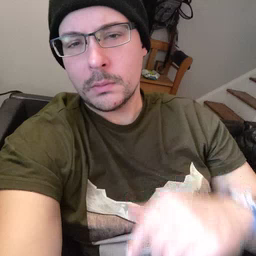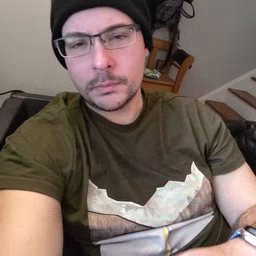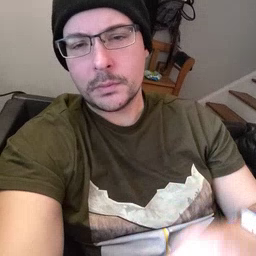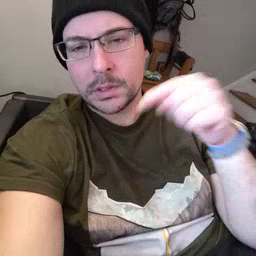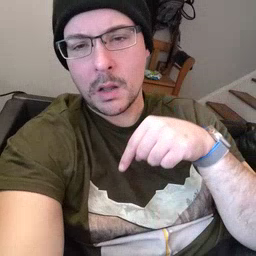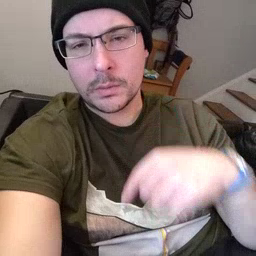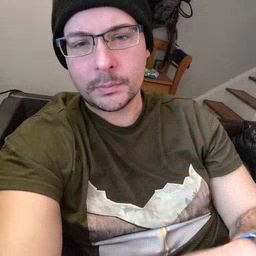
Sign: down